Question: I'm currently using MS Access 2007 to build a database system. Using the form below I want to be able to search the database for one of the following criteria. Call ID, Phone_No, Company_Name, Cell_No, Zip Code.
I've seen various SQL Statements that would be used in an individual search. Such as the one below:
'''
SELECT ID
FROM Calls_DB
WHERE ID = '1';
'''
Whilst looking at similar questions i found the code which works for me on this page
<URL>
However how can I get the results to be displayed within the list box using SQL?

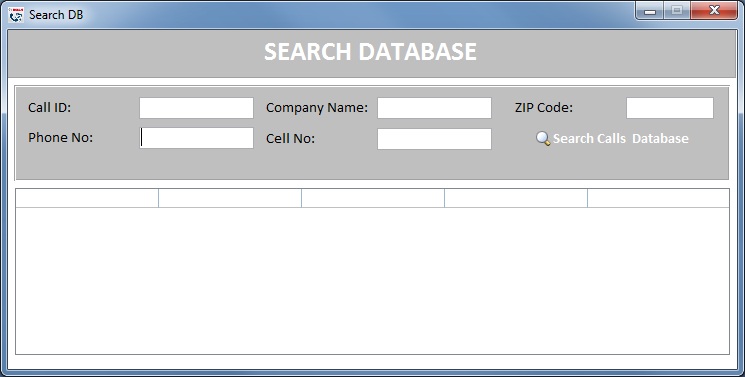
Answer: I think below query will help you.
'''
SELECT * FROM Calls_DB
WHERE IIF(ISNULL(ID),'', CSTR(ID)) LIKE '%Call ID Value%'
AND IIF(ISNULL(Phone_No),'', CSTR(Phone_No)) LIKE '%Phone_No Value%'
AND IIF(ISNULL(Company_Name),'', CSTR(Company_Name)) LIKE
'%Company_Name Value%'
AND IIF(ISNULL(Cell_No),'', CSTR(Cell_No)) LIKE '%Cell_No Value%'
AND IIF(ISNULL(Zip),'', CSTR(Zip)) LIKE '%Zip Value%'
AND IIF(ISNULL(Code),'', CSTR(Code)) LIKE '%Code Value%'
'''
After getting query result in record set(rec) run below code
'''
ListBoxName.ColumnCount = rec.fields.count
ListBoxName.RowSource = rec.OpenRecordset
'''
for more details please refer [http://www.access-[programmers.co.uk/forums/showthread.php?t=107277]]